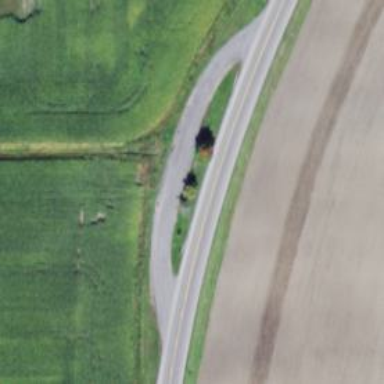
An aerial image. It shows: Rest area along the road.